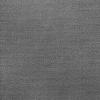
Atmospheric dust classification: dusty